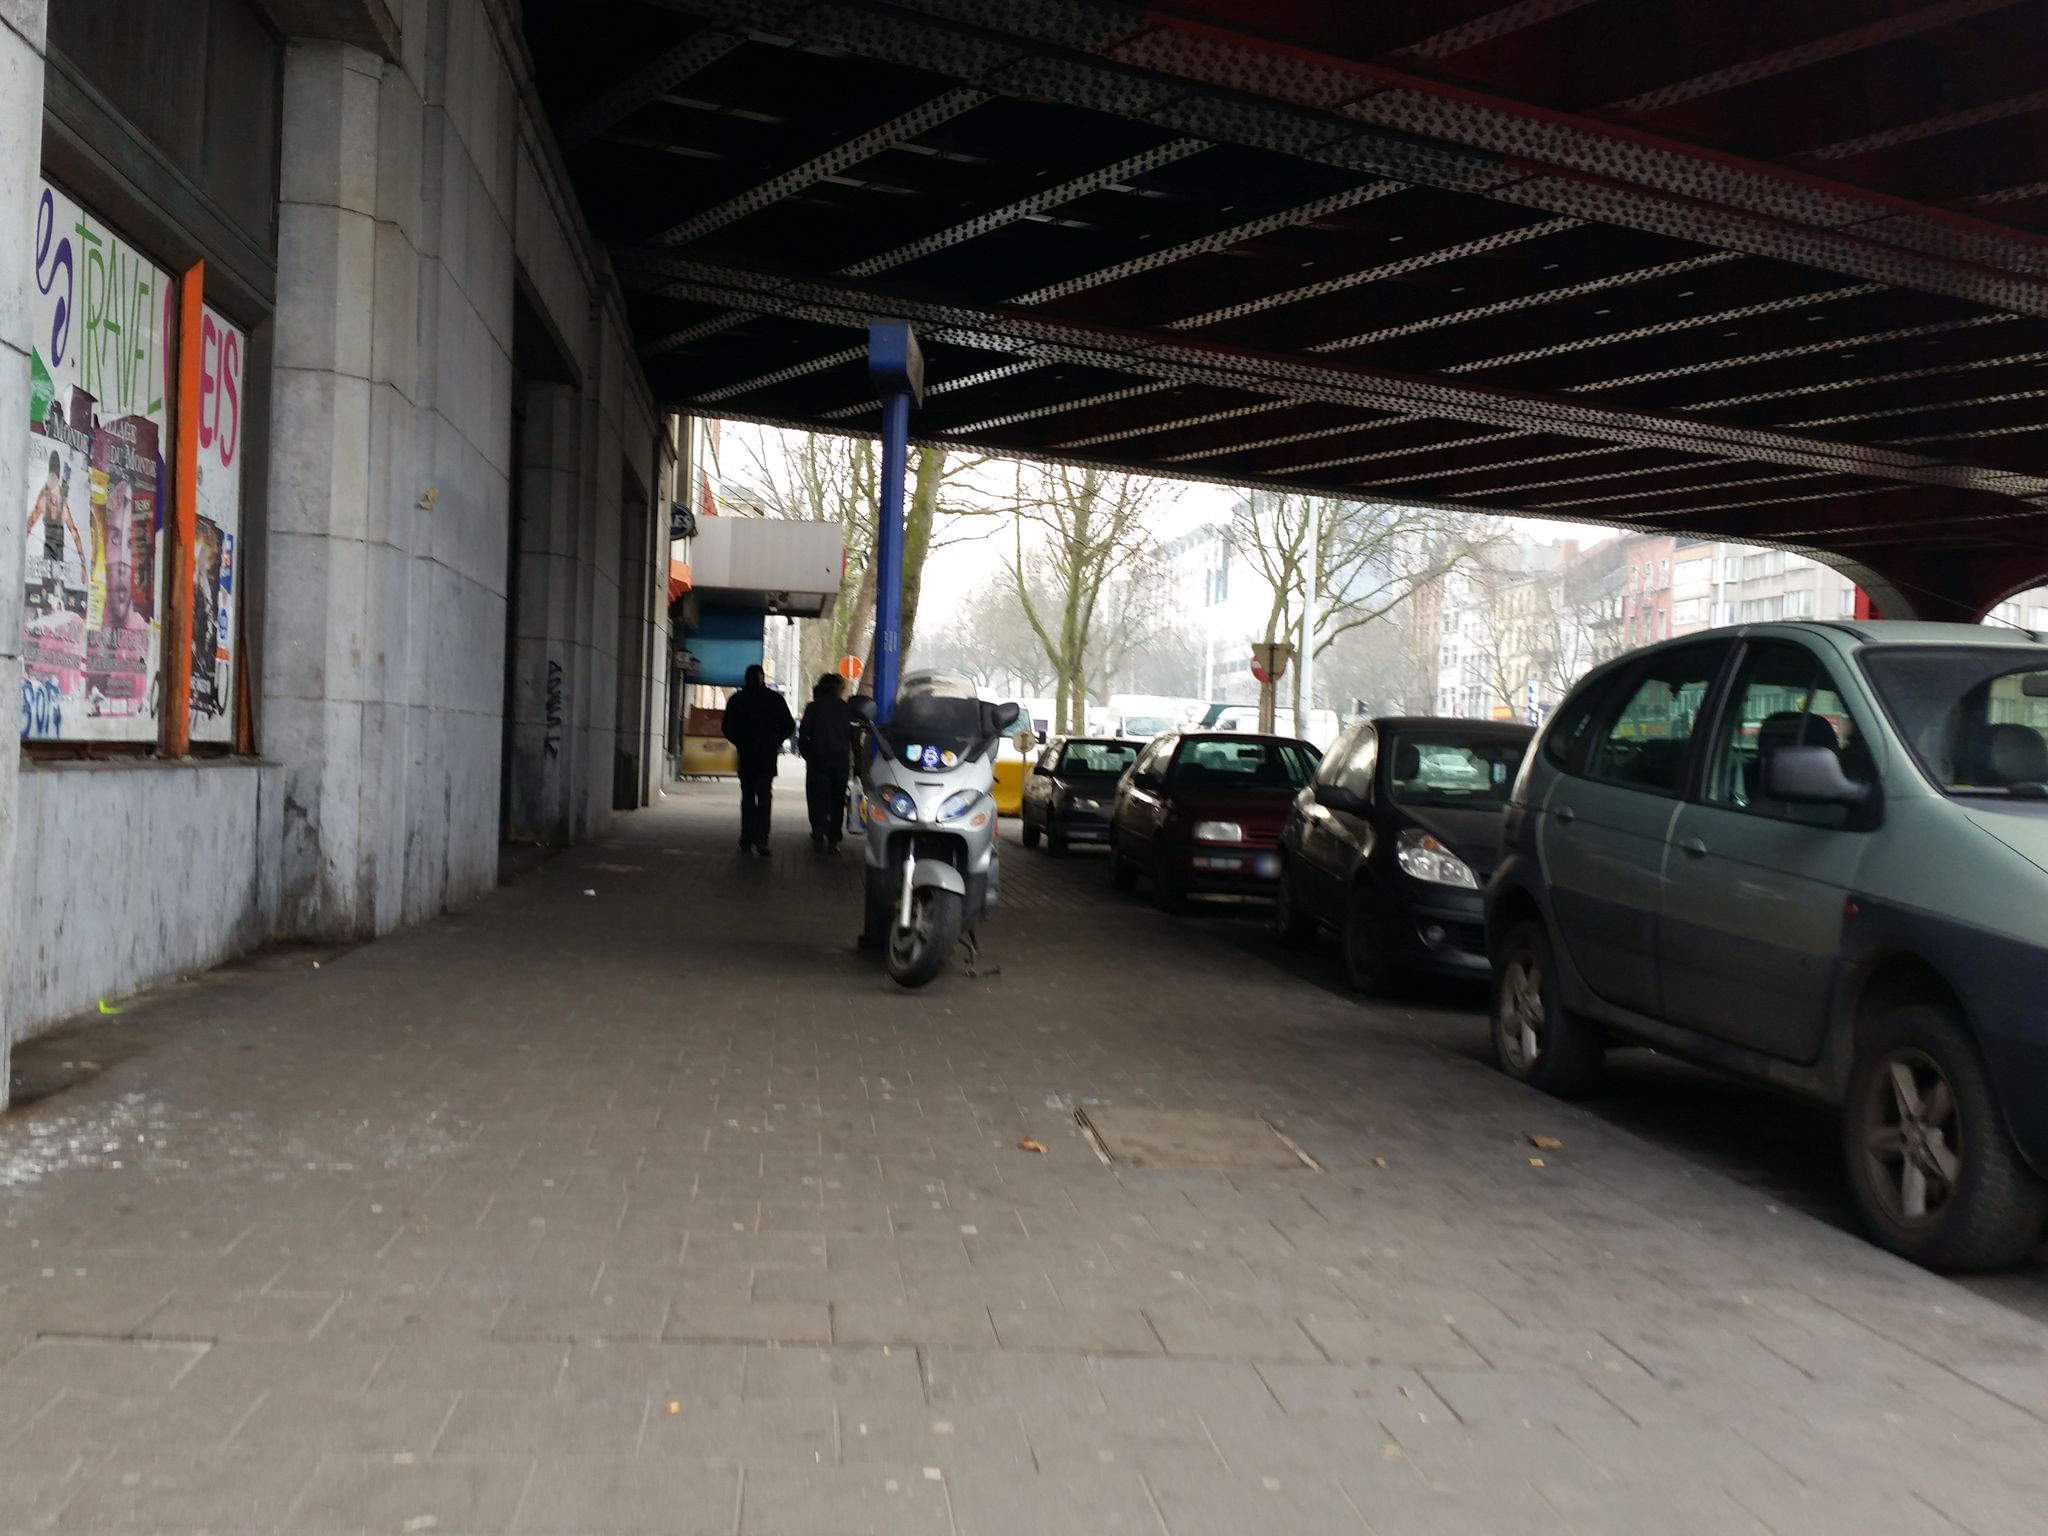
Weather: clear
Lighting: day
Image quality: good
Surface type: walking surface
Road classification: cycleway, footway
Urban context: urban centre
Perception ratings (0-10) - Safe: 2.84, Lively: 7.17, Beautiful: 4.58, Boring: 4.47, Depressing: 6.45, Wealthy: 3.54